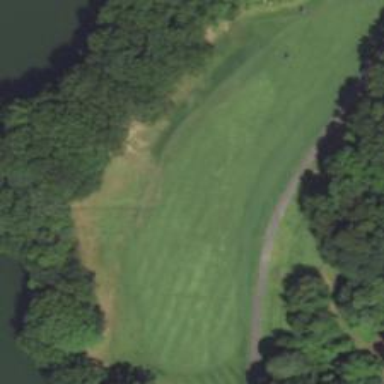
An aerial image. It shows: Golf hole.